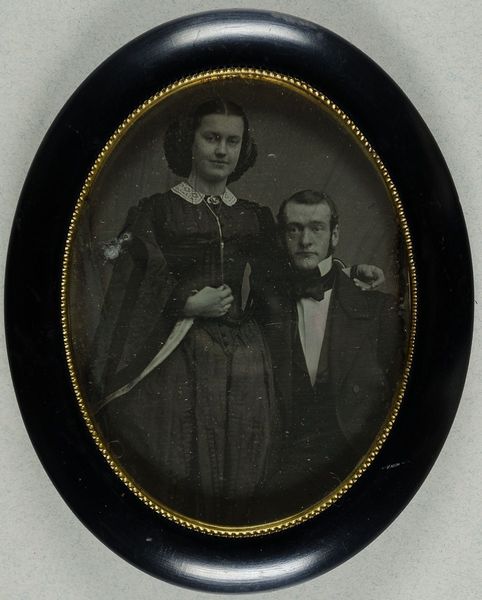
Titel: Hermann Schellhaß (1825&#x2013;1901) und seine Frau Marie, geb. Kräger (1842&#x2013;1904)
Standort: Hamburg
Institution: Museum für Kunst und Gewerbe Hamburg
Schlagwörter: mann, frau, figur, paar, foto, fotografie, photographie, doppelbildnis, doppelportrait, photo, ehe, gerahmt, lichtbild, daguerreotypie, bildwerke, angewandte und bildende kunst, hessische systematik, porträtfotografie, porträtphotographie, doppelporträt, verheiratetes paar, matrimonium, ehestand